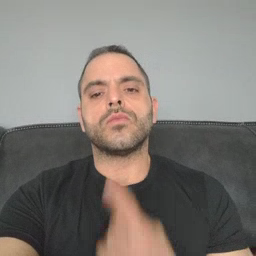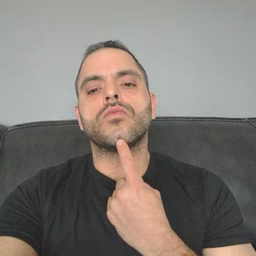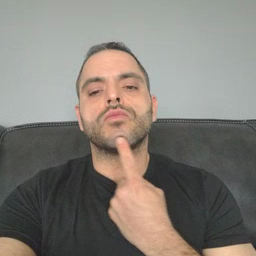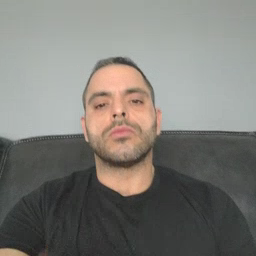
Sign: chin